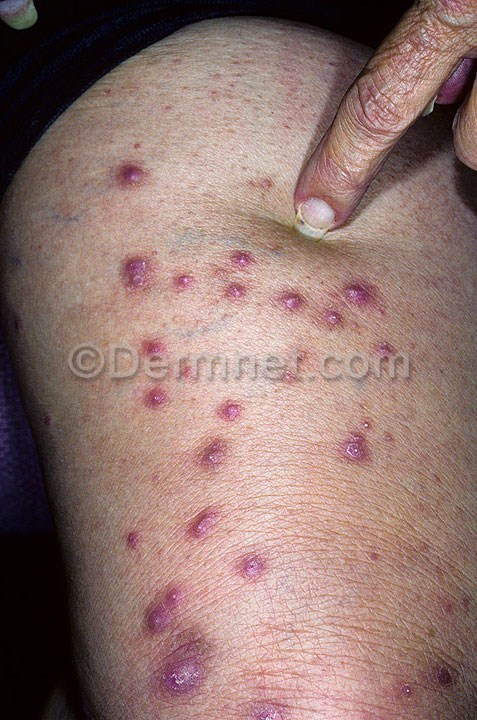
Disease: Eczema Photos